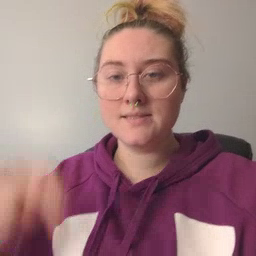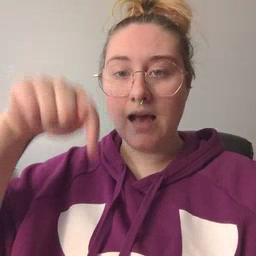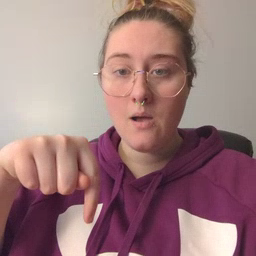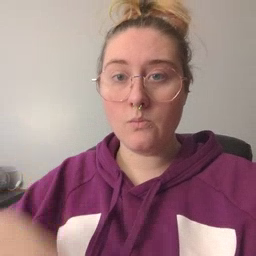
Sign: down